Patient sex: M
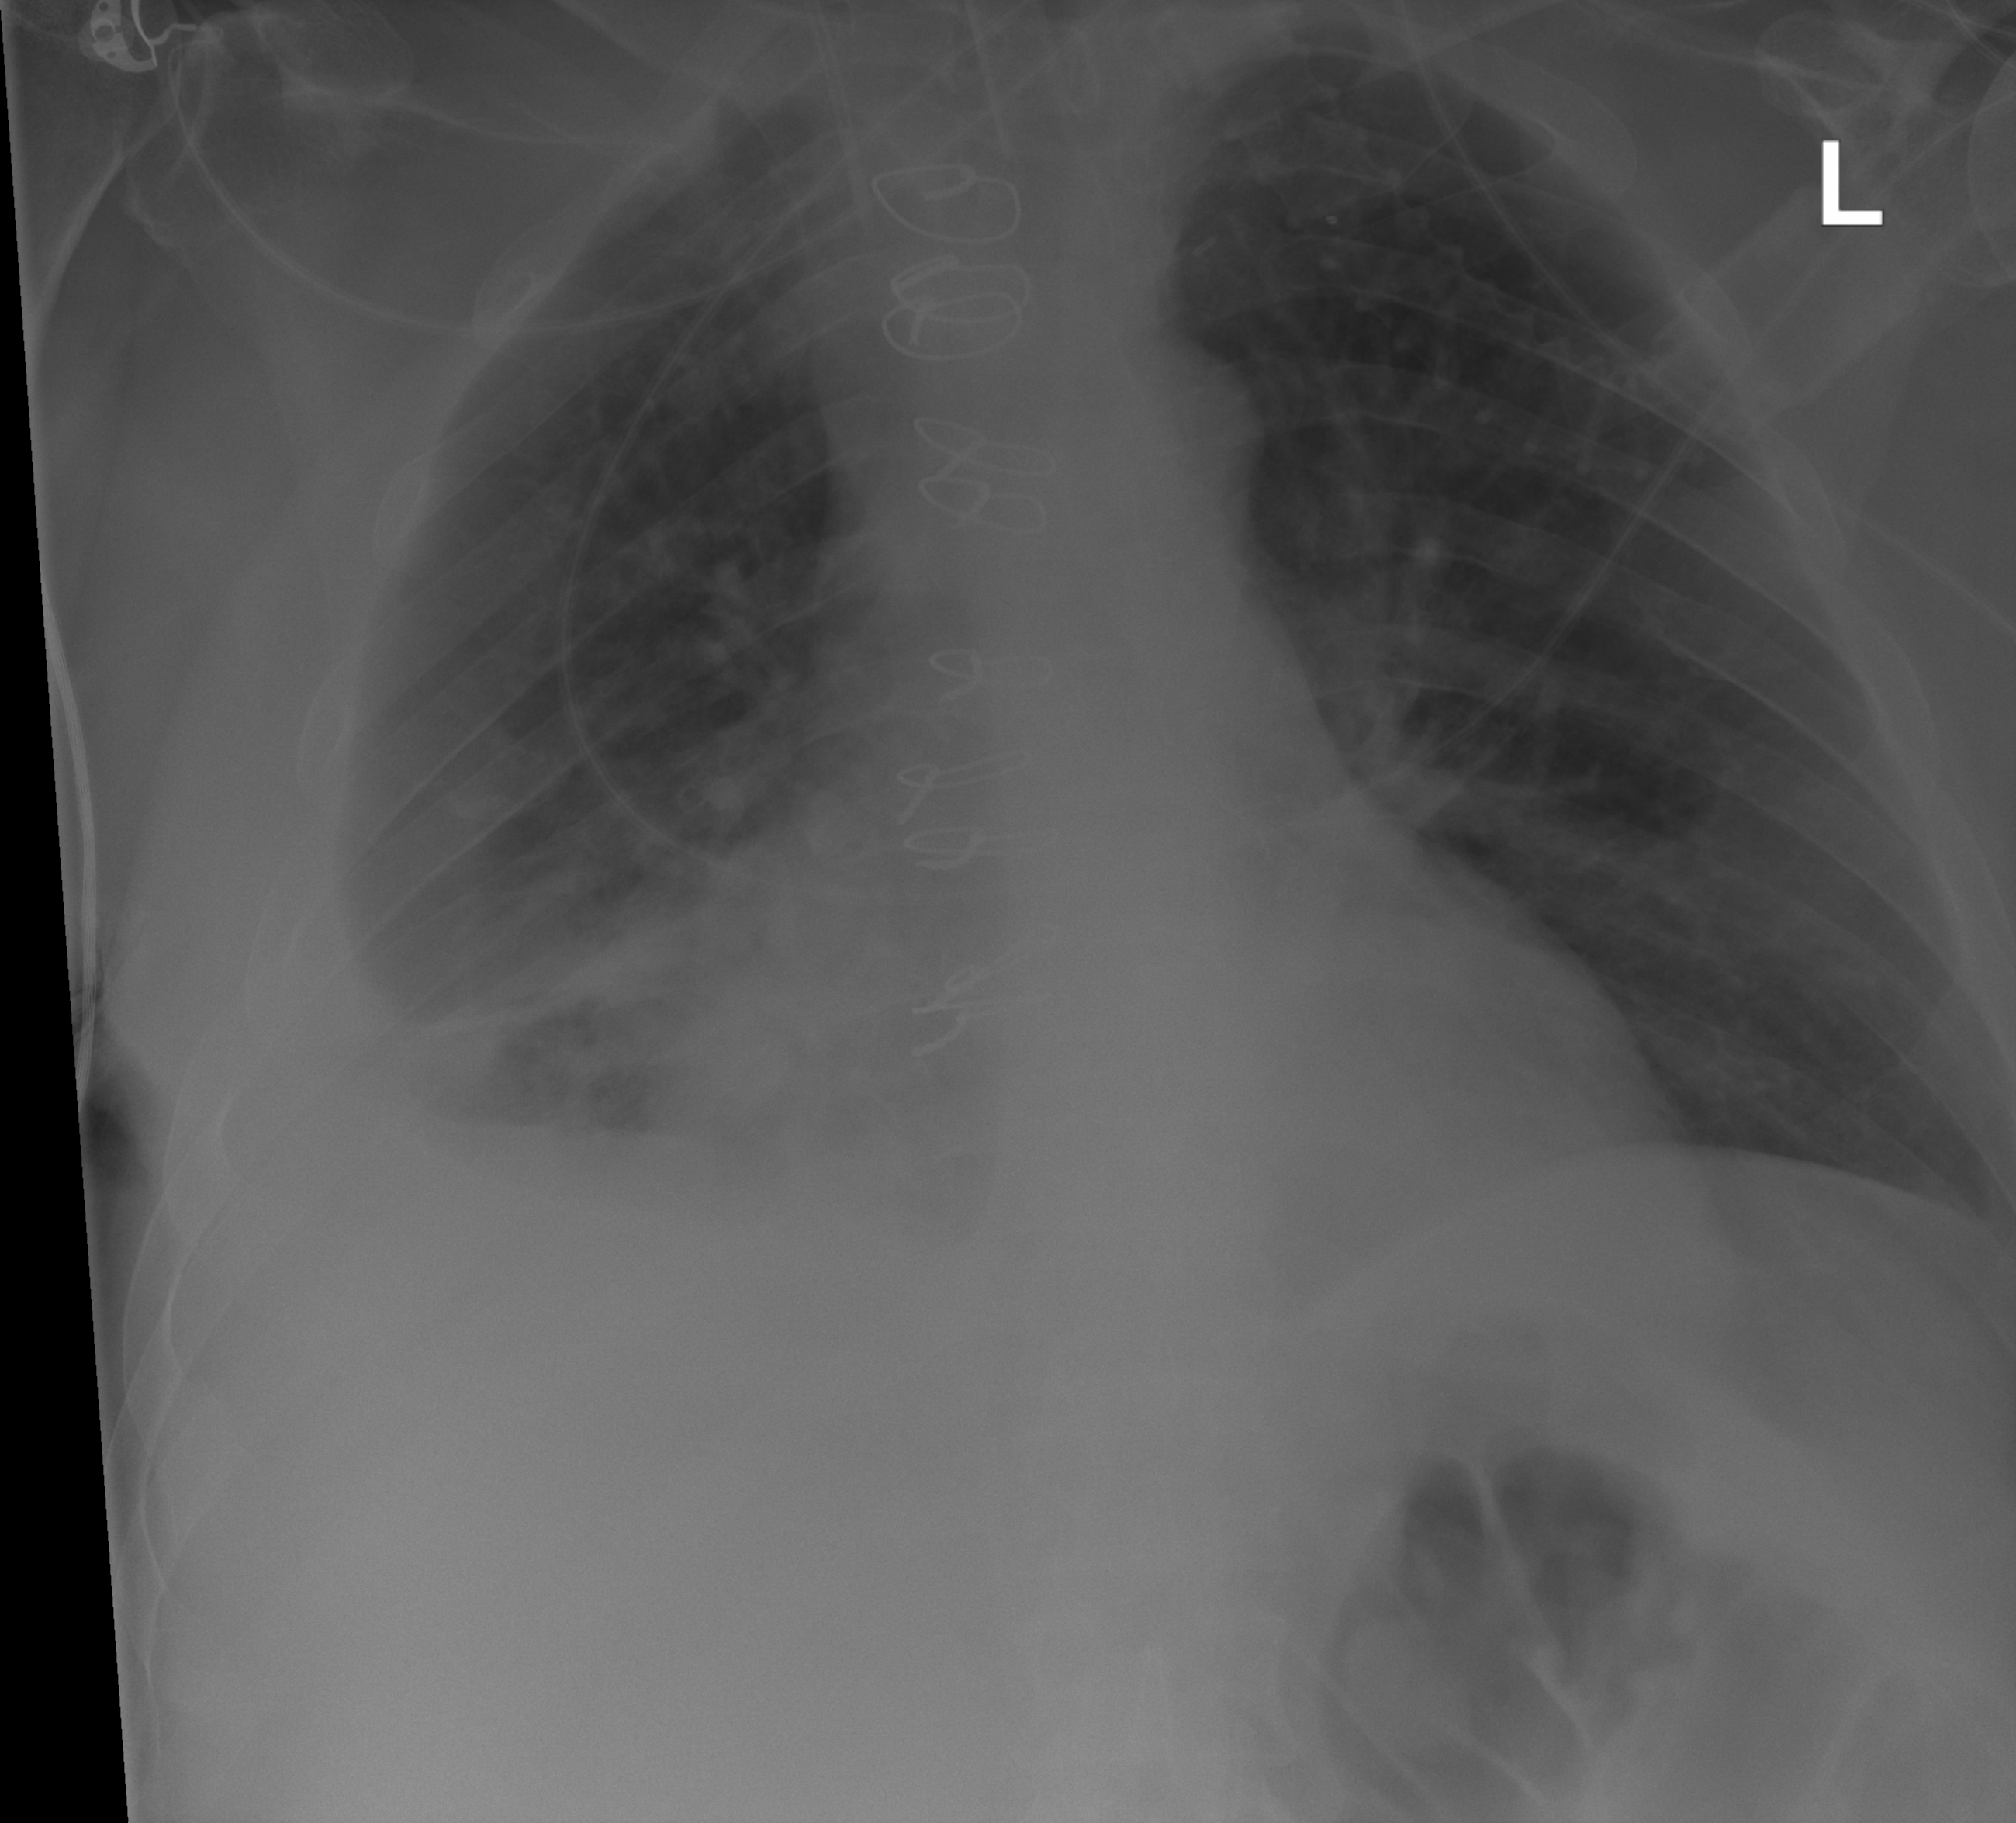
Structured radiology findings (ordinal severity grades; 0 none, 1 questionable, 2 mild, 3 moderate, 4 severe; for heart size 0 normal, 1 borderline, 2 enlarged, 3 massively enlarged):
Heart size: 2
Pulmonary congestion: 2
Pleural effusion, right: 2
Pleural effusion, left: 0
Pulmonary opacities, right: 2
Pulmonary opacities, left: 0
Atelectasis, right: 3
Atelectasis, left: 0